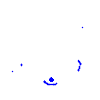
Particle: pion